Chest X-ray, PA view. Patient: 31 years old, sex M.
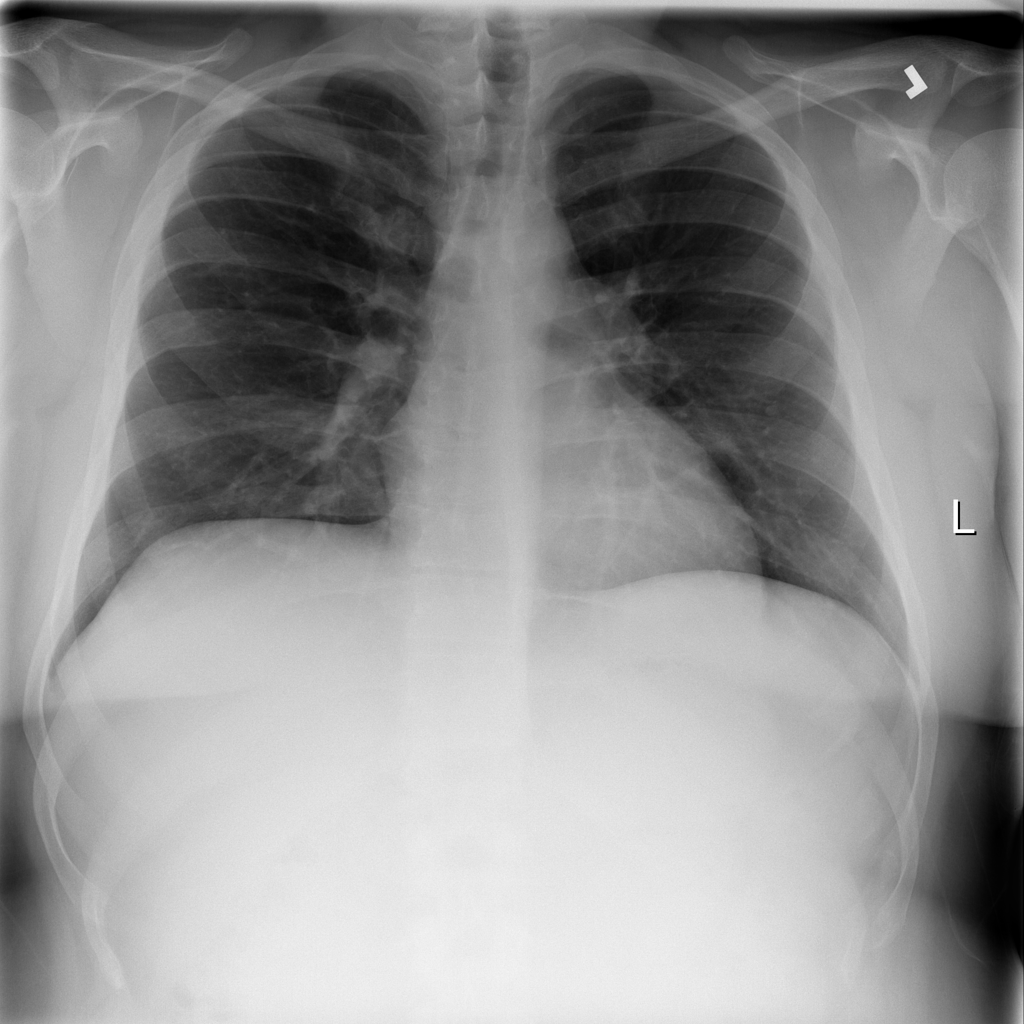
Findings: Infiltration